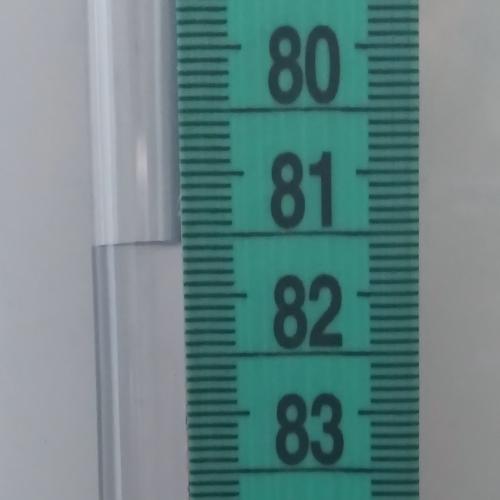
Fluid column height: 81.6 cm